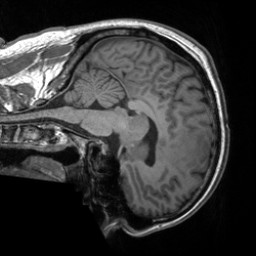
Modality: T1w
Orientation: sagittal
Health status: ill
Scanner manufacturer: siemens
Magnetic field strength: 3 T
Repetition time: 1.9 s
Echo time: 0.00251 s